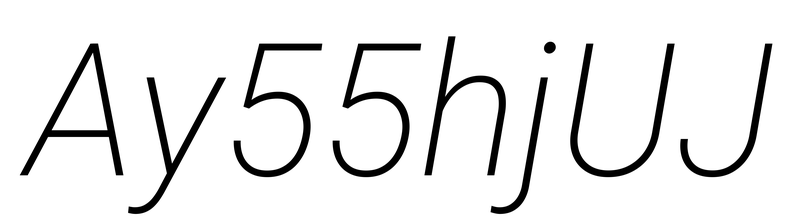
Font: Roboto-Italic_ExtraLight_Italic